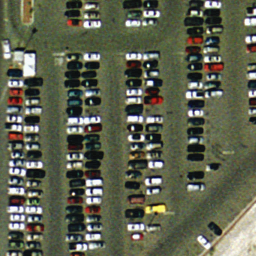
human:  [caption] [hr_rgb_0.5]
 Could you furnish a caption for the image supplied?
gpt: Lots of cars are closed to each other in the parking lot .

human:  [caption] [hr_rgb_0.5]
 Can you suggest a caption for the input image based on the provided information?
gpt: Lots of cars parked in lines in the parking lot .

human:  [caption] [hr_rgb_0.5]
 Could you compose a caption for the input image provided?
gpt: It is a parking lot with many cars densely arranged .

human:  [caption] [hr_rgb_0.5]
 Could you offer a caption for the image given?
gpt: Many cars are closed to each other in the parking lot .

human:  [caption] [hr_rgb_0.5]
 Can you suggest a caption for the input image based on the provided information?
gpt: Many cars densely arranged in the parking lot .